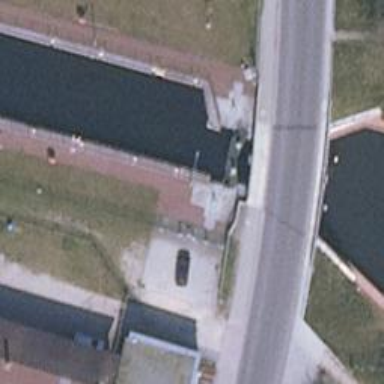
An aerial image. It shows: Lock gate on waterway.